Question: I want to get a list of all UI elements of a window, In a way I can recreate them on another PC? Currently I am focused on windows but a multi-platform answer will be greatly appreciated. Thanks! (What I mean below)

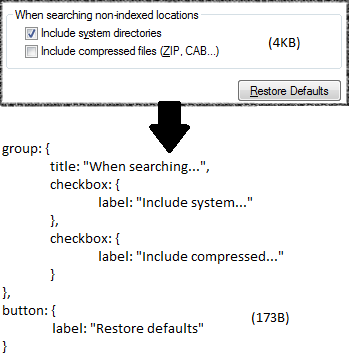
Answer: There are a couple of ways to go.
Option 1: If the window is a traditional one where the UI elements are child windows (rather than windowless controls), then you can use <URL> to iterate through the UI elements in a given window. You then would have to examine attributes of those windows, like the window procedure, window styles, and window text, to build a list like you're suggesting. You could probably make this work for all the standard controls. The problem is making it general enough to handle everything. Lots of applications have custom control types that your code wouldn't be prepared to recognize, or it might lay them out in ways that aren't obvious. You also won't be able to deal with windows that use windowless controls.
Options 2: You can use <URL> to walk the tree of UI controls. This is how accessibility technologies like screen readers interact with applications.